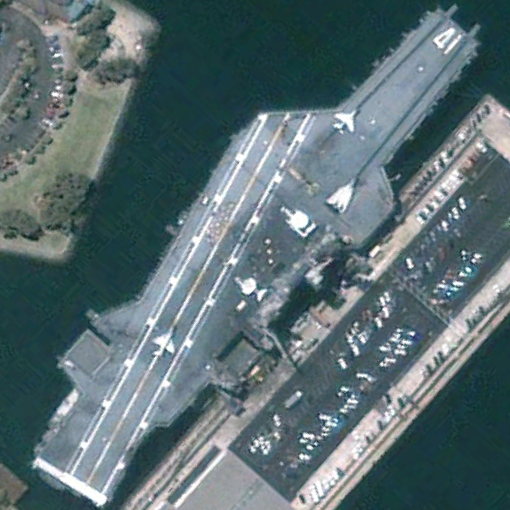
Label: Midway-class_aircraft_carrier